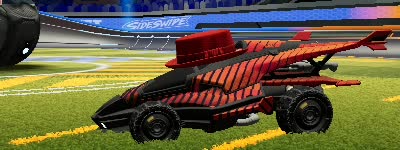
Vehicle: aftershock